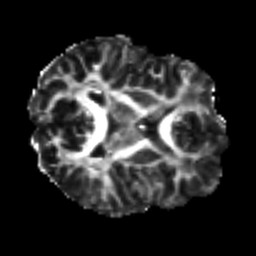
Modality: FA
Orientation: axial
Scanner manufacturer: siemens
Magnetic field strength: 3 T
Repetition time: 9.6 s
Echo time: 0.077 s